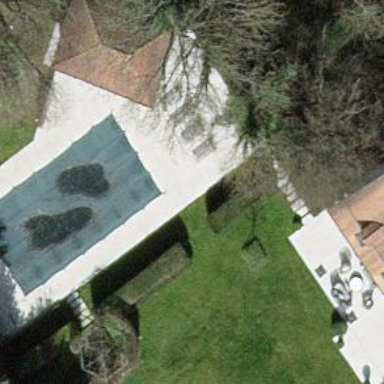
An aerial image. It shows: Swimming pool located in leisure land.